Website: apple
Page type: receipt
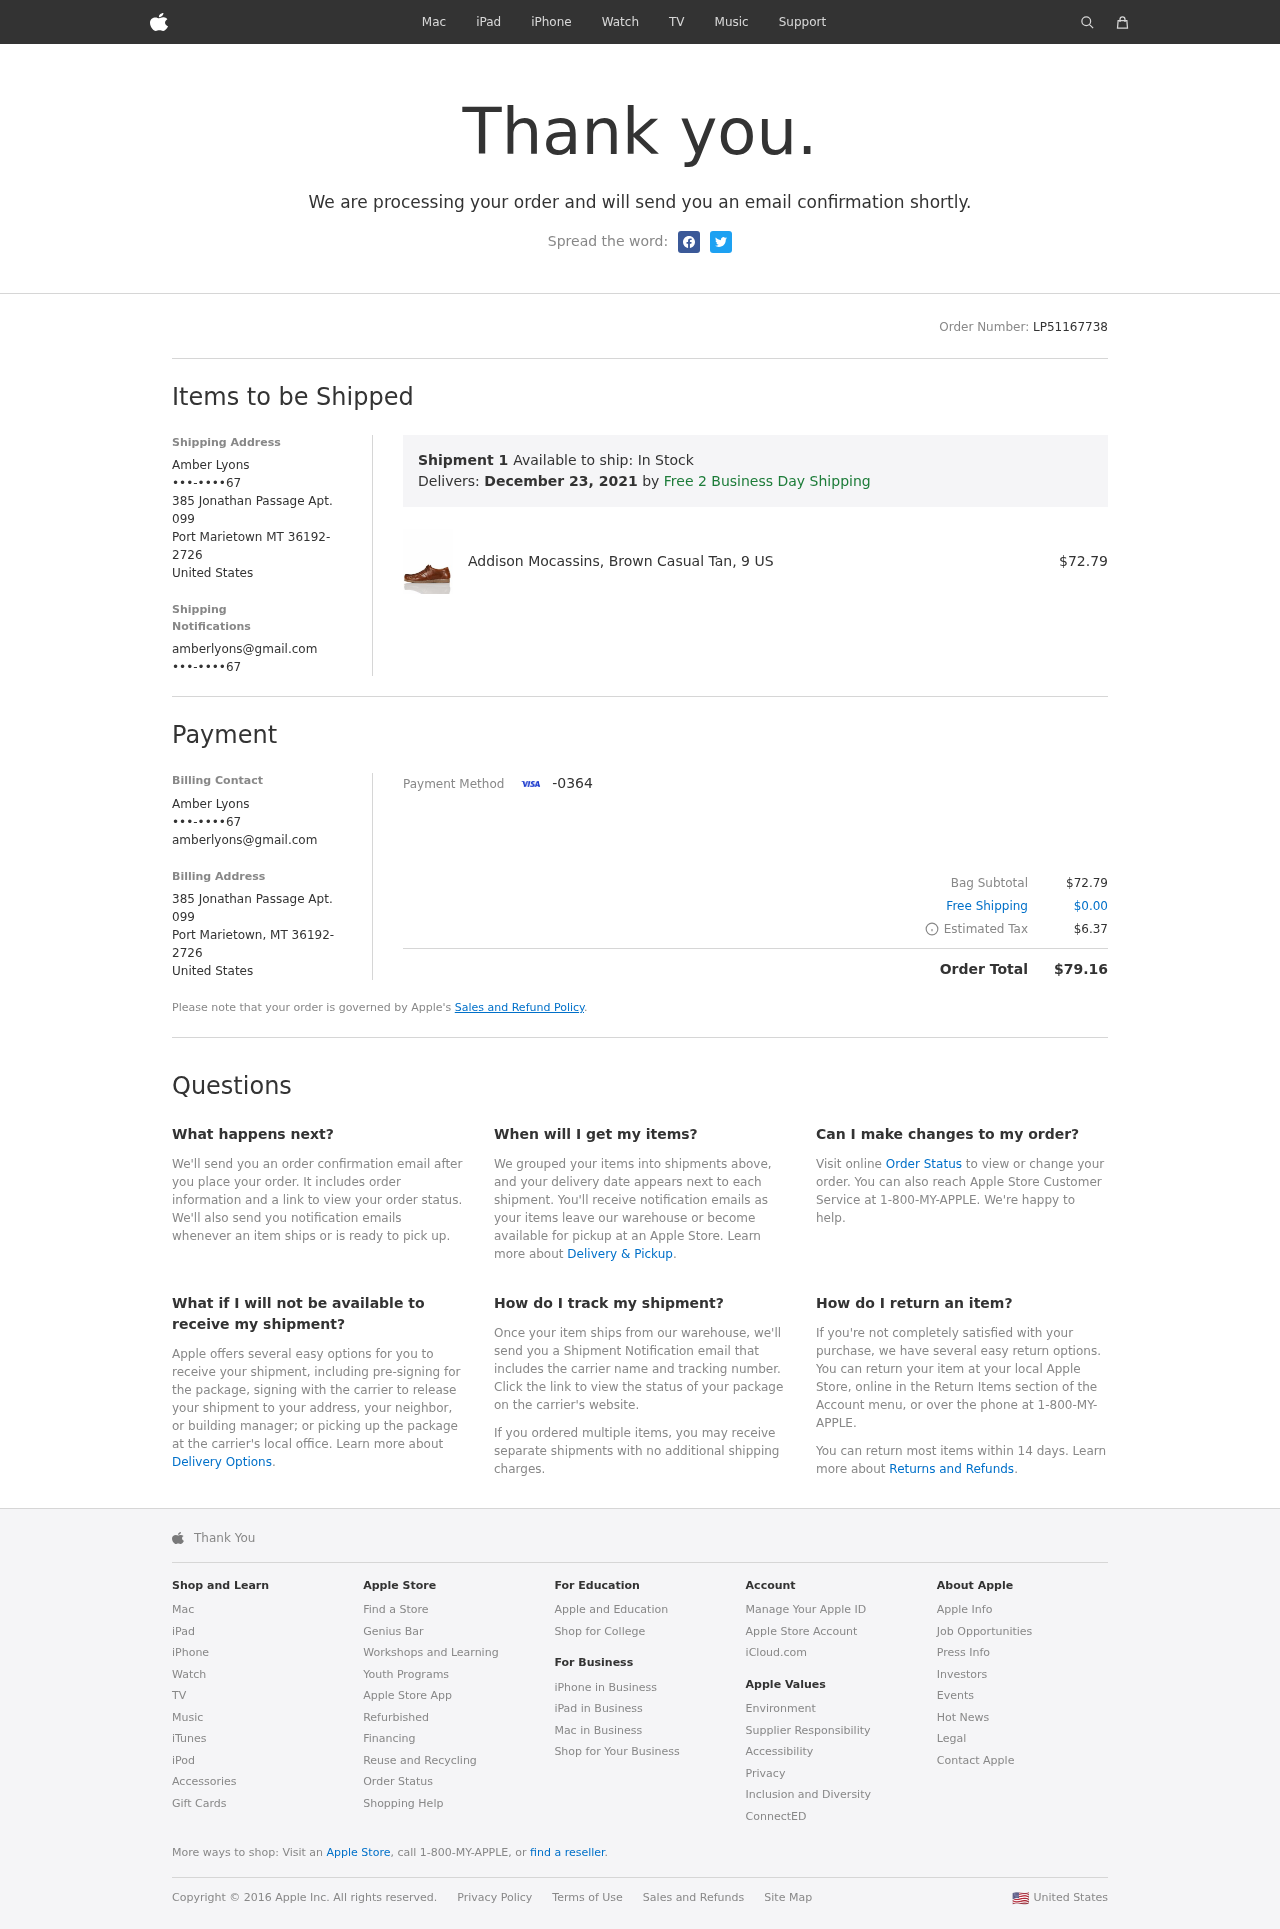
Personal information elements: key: PII_CARD_LAST4
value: -0364
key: PII_CITY
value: Port Marietown
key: PII_COUNTRY
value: United States
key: PII_EMAIL
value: amberlyons@gmail.com
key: PII_EMAIL2
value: amberlyons@gmail.com
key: PII_FULLNAME
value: Amber Lyons
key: PII_FULLNAME2
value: Amber Lyons
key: PII_PHONE
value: •••-••••67
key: PII_PHONE2
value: •••-••••67
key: PII_PHONE3
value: •••-••••67
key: PII_POSTCODE_FULL
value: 36192-2726
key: PII_STATE_ABBR
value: MT
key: PII_STREET
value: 385 Jonathan Passage Apt. 099
Product elements: key: PRODUCT1_NAME
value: Addison Mocassins, Brown Casual Tan, 9 US
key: PRODUCT1_PRICE
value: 72.79
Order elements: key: ORDER_ID
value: LP51167738
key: ORDER_DELIVERY_DATE
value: December 23, 2021
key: ORDER_SUBTOTAL
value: $72.79
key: ORDER_SHIPPING_COST
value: $0.00
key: ORDER_TAX
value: $6.37
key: ORDER_TOTAL
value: $79.16